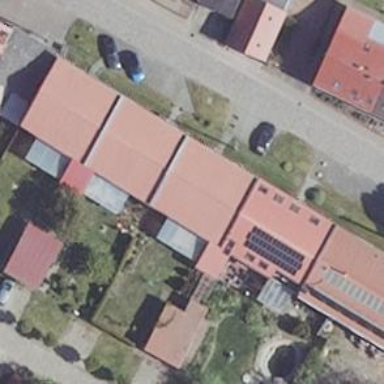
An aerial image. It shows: Terrace building.